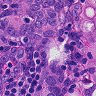
Metastatic tissue present: yes